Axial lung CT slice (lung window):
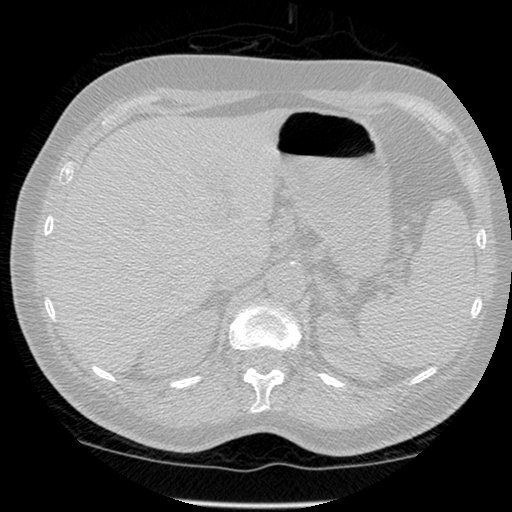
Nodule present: no